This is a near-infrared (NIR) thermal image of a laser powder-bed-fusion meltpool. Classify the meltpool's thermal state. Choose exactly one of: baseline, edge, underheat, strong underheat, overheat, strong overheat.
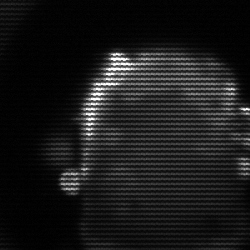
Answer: baseline